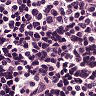
Metastatic tissue present: no